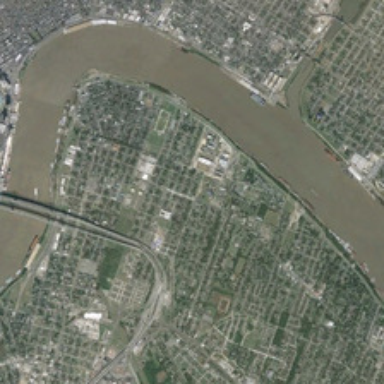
Many farmlands and some buildings are in two sides of a curved river .